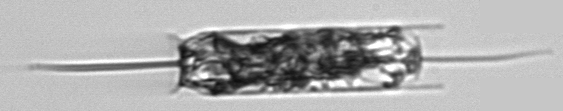
Label: Ditylum_brightwellii